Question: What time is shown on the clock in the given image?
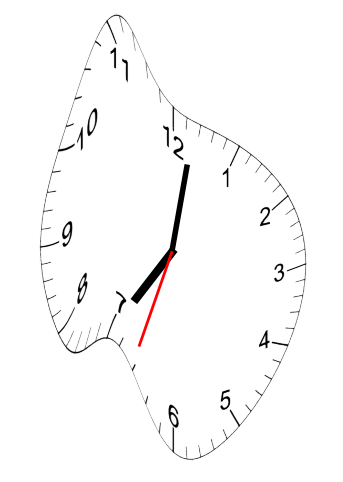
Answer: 07:01:33